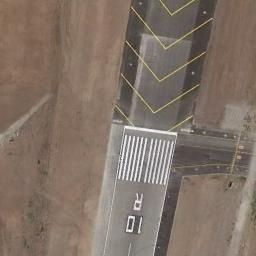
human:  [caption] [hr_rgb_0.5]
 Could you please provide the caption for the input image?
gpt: Next to the runway is brown bare ground with white '10R' and short-line signs on the runway .

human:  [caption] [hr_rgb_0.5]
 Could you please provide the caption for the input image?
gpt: The runway is on the bare land .

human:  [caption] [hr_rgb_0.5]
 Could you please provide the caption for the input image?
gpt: There are vertical lines and Numbers on the runway .

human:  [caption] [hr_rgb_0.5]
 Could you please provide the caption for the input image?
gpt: The runway has a threshold marking and the designation marking is 10R .

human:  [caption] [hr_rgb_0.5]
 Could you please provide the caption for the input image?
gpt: There are brown bare land near the runway with white marks .